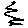
Label: zigzag